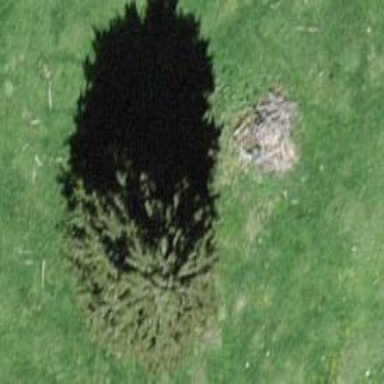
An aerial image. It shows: Needle-leaved tree in nature.